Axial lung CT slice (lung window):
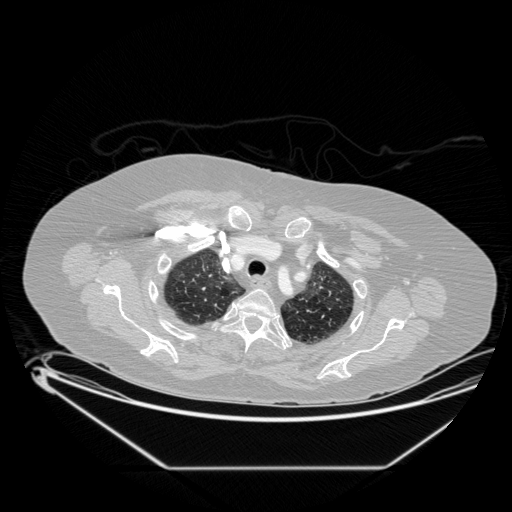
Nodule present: no